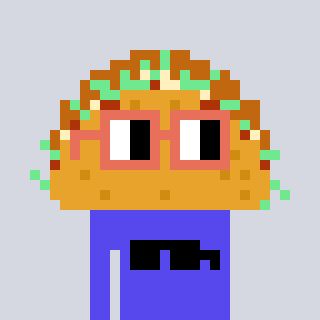
a pixel art character with square orange glasses, a taco-shaped head and a computerblue-colored body on a cool background